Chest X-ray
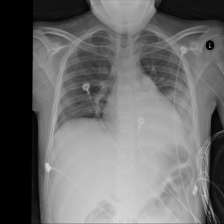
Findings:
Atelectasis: negative
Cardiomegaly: negative
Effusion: positive
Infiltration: negative
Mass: negative
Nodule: negative
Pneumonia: negative
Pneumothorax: negative
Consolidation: negative
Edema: positive
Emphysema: negative
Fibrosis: negative
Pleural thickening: negative
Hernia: negative